Question: I have 8 columns in my result.csv, and need to add legend to the line graph I have. My code is:
'''
per_data=genfromtxt('result.csv',delimiter=',')
plt.plot(per_data)
plt.xlabel ('x stuff')
plt.ylabel ('y stuff')
plt.title('my test result')
plt.grid()
plt.show()
'''
it gives me:

how can I add a legend which happened to be the title row in my csv file?
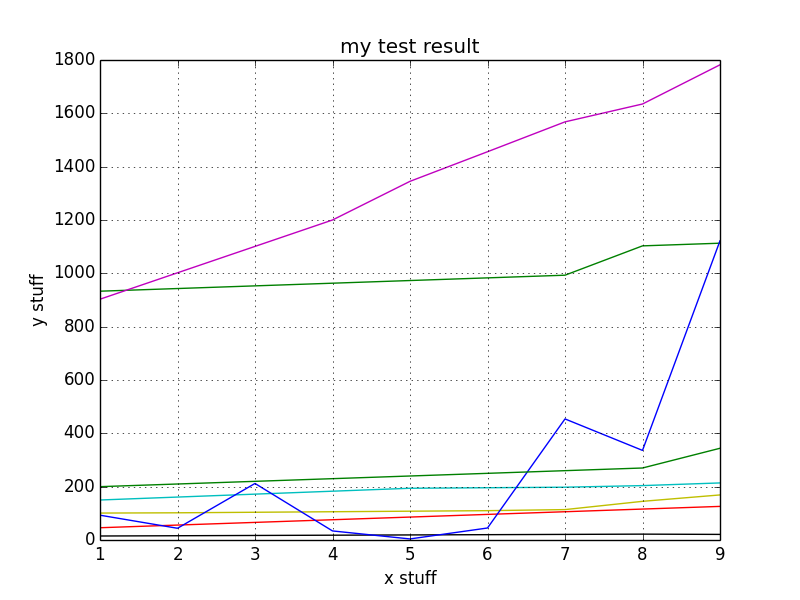
Answer: If you use the 'names=True' option to 'np.genfromtxt', it will read in the first line of the '.csv' as the column names.
For example:
'''
import matplotlib.pyplot as plt
import numpy as np
# Make dummy csv file for this example
from io import StringIO
result_csv = StringIO(u"""
xstuff, data1, data2, data3
0, 1, 2, 3
1, 1, 3, 4
2, 2, 1, 3
3, 1, 2, 5
""")
# Read in csv. Use names=True to also store column headers
per_data=np.genfromtxt(result_csv,delimiter=',',names=True)
# Loop over columns. Here I assume you have the x-data in the first column, so skip that one
for name in per_data.dtype.names[1:]:
# Set the line's label to the column name
plt.plot(per_data['xstuff'],per_data[name],label=name)
# Add a legend
plt.legend(loc=0)
plt.xlabel ('x stuff')
plt.ylabel ('y stuff')
plt.title('my test result')
plt.grid()
plt.show()
'''
<URL>